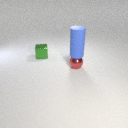
small green metal cube to the left of small red metal sphere